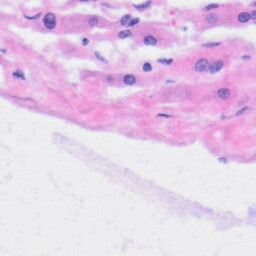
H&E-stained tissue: Liver